Question: I'm currently attempting to add walls to my game that can be destroyed by both the players laser and the aliens bombs. Currently when drawing my wall to screen, it is just a single broken up line, instead of the expected shape.
This is my first time using enumerate, and I followed along with Clear Codes Youtube video and from what I can tell my code should in theory be producing the desired shape.
What my wall currently looks like

walls.py
'''
import pygame
from pygame.sprite import Sprite
class Wall(Sprite):
"""A class to define our wall"""
def __init__(self, size, color, x, y):
super().__init__()
self.image = pygame.Surface((size, size))
self.image.fill(color)
self.rect = self.image.get_rect(topleft = (x, y))
shape = [
' xxxxxxx'
' xxxxxxxxx'
'xxxxxxxxxxx'
'xxxxxxxxxxx'
'xxxxxxxxxxx'
'xxx xxx'
'xx xx']
'''
main.py
'''
import walls
class AlienInvasion:
"""Overall class to manage game assets and behavior."""
def __init__(self):
"""Initlize the game, and create game resources."""
pygame.init()
self.settings = Settings()
self.screen = pygame.display.set_mode((0, 0), pygame.FULLSCREEN)
self.settings.screen_width = self.screen.get_rect().width
self.settings.screen_height = self.screen.get_rect().height
pygame.display.set_caption("Alien Invasion")
self.stats = GameStats(self)
self.sb = Scoreboard(self)
self.ship = Ship(self)
self._wall_setup()
self._create_walls(40, 800)
self._create_groups()
self._create_fleet()
self._create_buttons()
def _wall_setup(self):
self.shape = walls.shape
self.block_size = 6
self.blocks = pygame.sprite.Group()
def _create_walls(self, x_start, y_start):
for row_index, row in enumerate(self.shape):
for col_index, col in enumerate(row):
if col == 'x':
x = x_start + col_index * self.block_size
y = y_start + row_index * self.block_size
block = walls.Wall(self.block_size, (255, 255, 255),
x, y)
self.blocks.add(block)
def _update_screen(self):
"""Update images on screen and flip to the new screen."""
#fill our background with our bg_color
self.screen.fill(self.settings.bg_color)
# draw scoreboard to screen
self.sb.show_score()
#draw ship to screen
self.ship.blitme()
for bullet in self.bullets.sprites():
bullet.draw_bullet()
self.alien_bombs.update()
self.alien_bombs.draw(self.screen)
self.aliens.draw(self.screen)
self.powerups.draw(self.screen)
self.powerups.update()
self._check_pow_collisions()
self.blocks.draw(self.screen)
# draw play button if game is inactive
if not self.stats.game_active:
if self.stats.level == 1:
self.play_button.draw_button()
elif not self.stats.ships_left:
self.game_over_button.draw_button()
pygame.mouse.set_visible(True)
elif self.stats.ships_left != 0:
self.continue_button.draw_button()
#Make the most recently drawn screen visible.
#this clears our previous screen and updates it to a new one
#this gives our programe smooth movemnt
pygame.display.flip()
'''
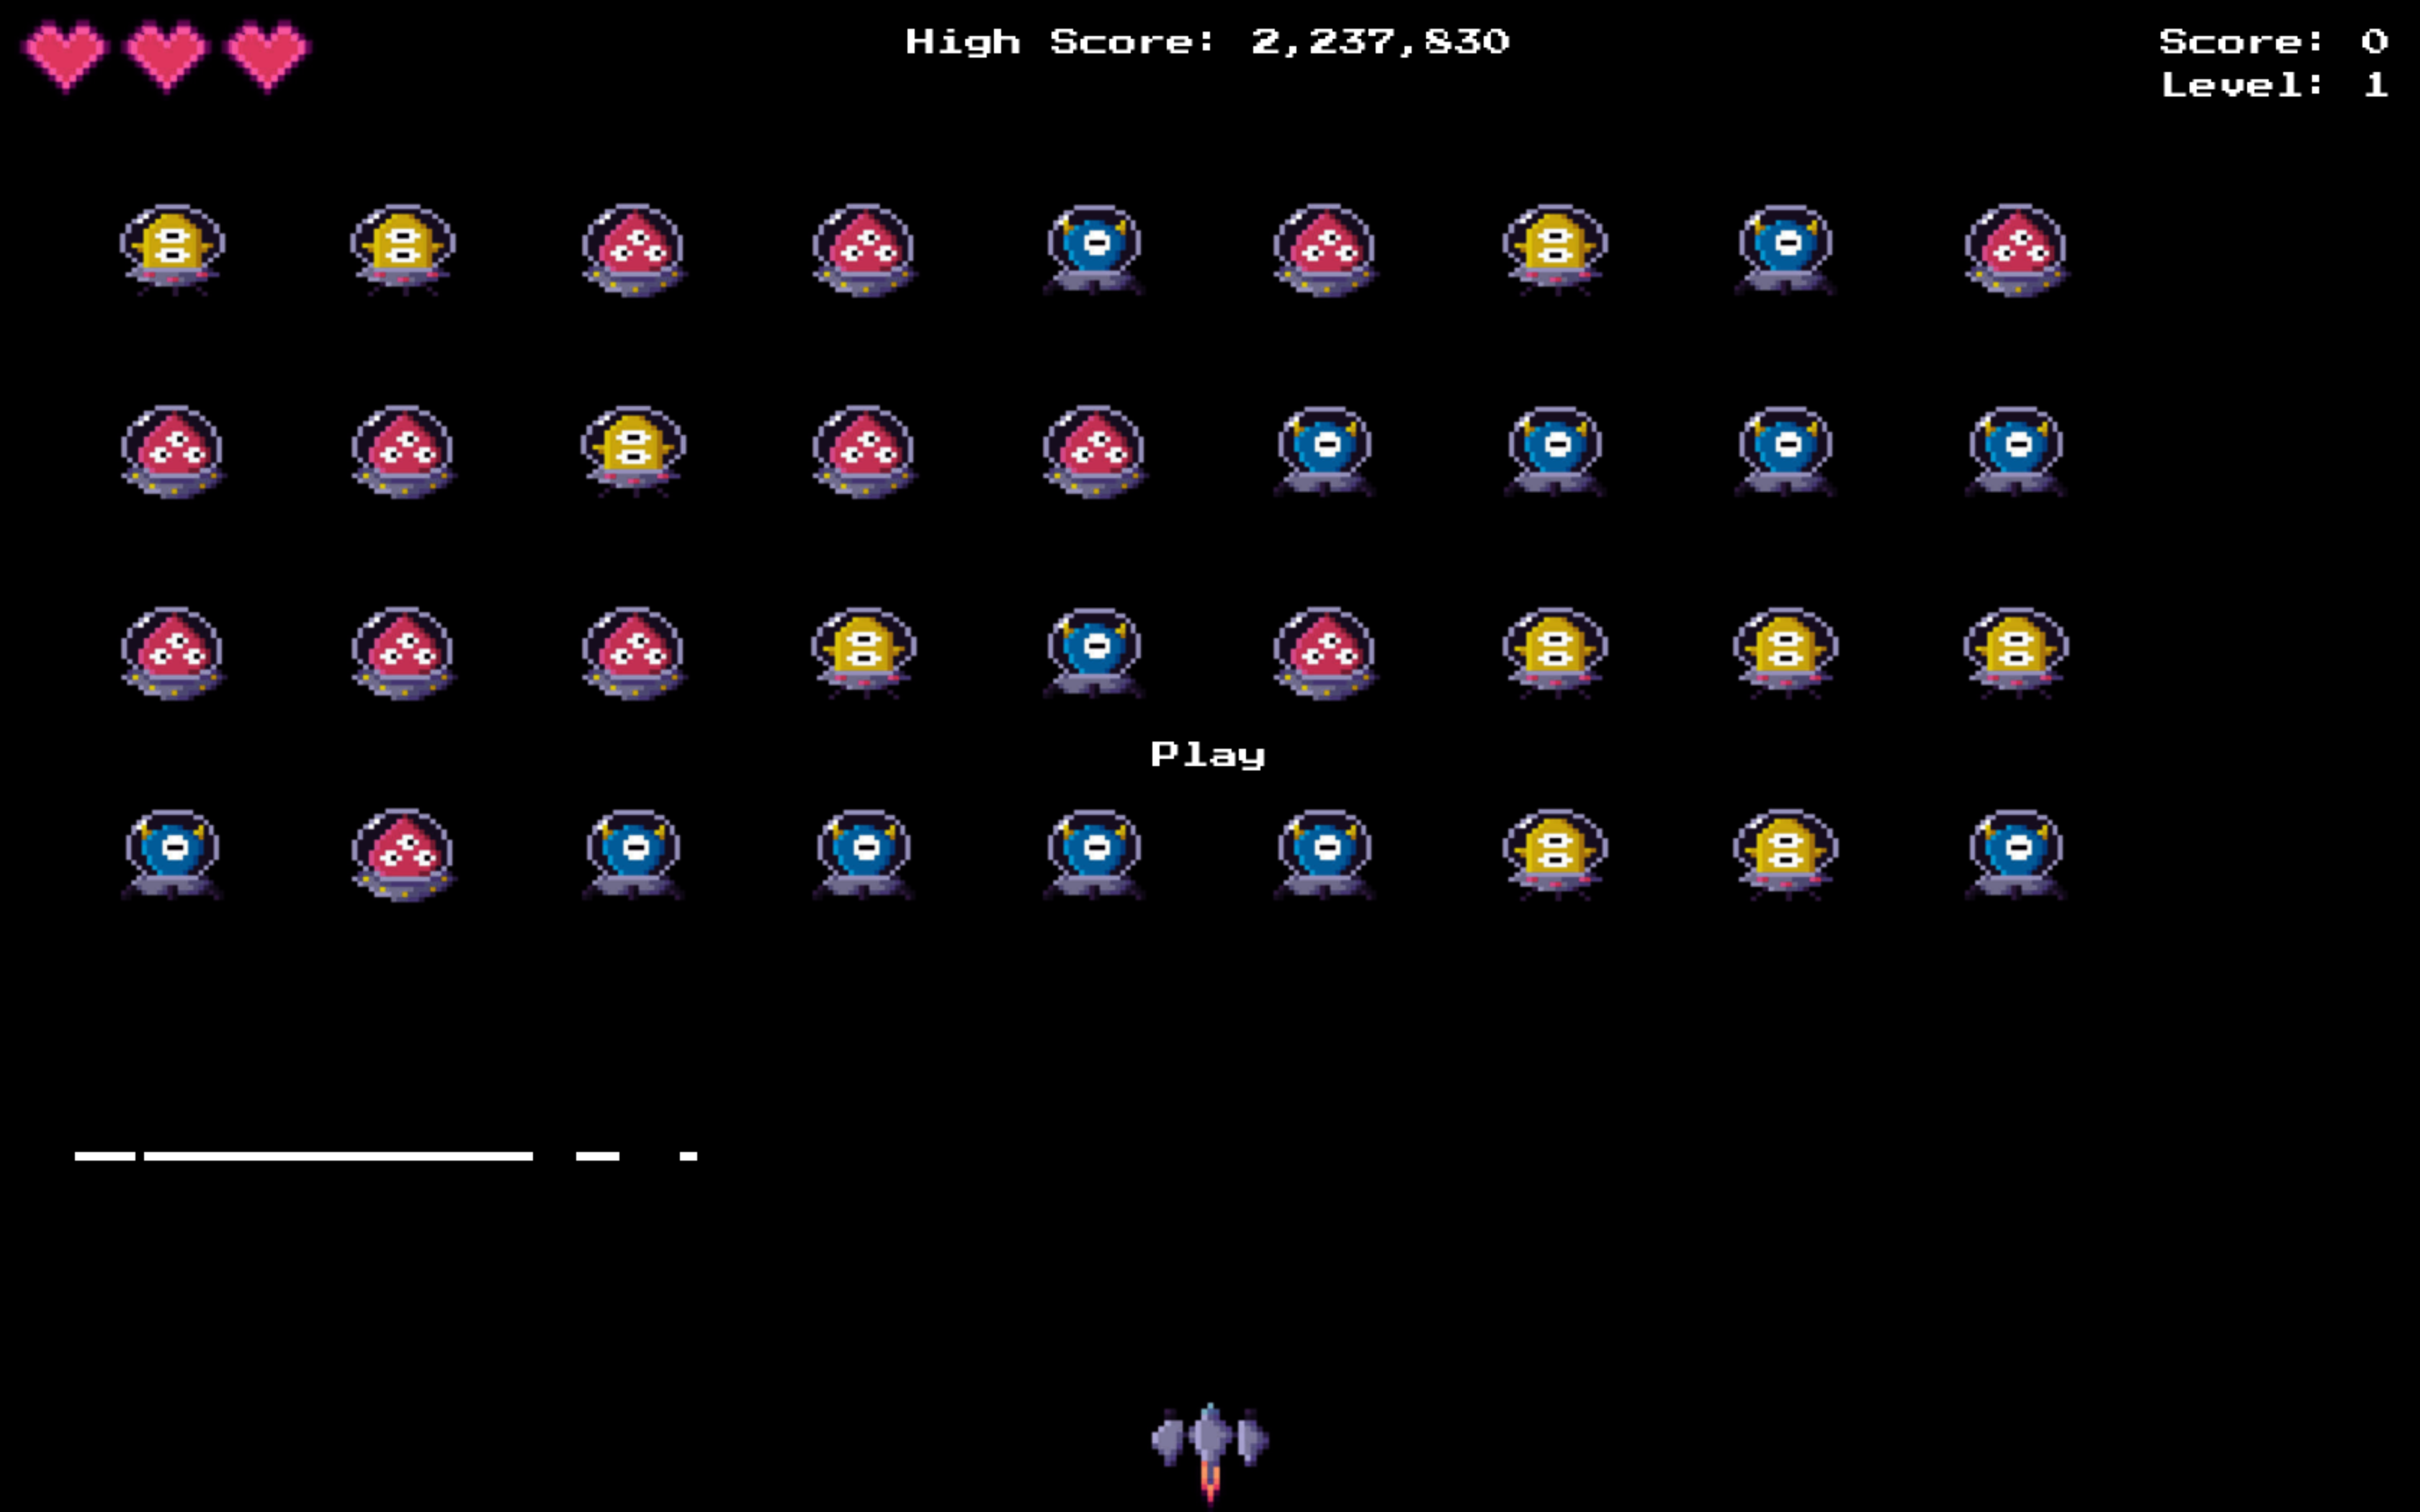
Answer: Without deeply reading the program, the core issue is likely that your 'shape' is a string of lines catenated together, which happens when strings are simply collected together in an argument without any separator.. while you probably intended to put commas or newlines inbetween them to form the rows of the sprite!
current:
'''
>>> print(shape)
[' xxxxxxx xxxxxxxxxxxxxxxxxxxxxxxxxxxxxxxxxxxxxxxxxxxxx xxxxx xx']
'''
Direct list of N strings (comma added)
'''
shape = [
' xxxxxxx ',
' xxxxxxxxx ',
'xxxxxxxxxxx',
'xxxxxxxxxxx',
'xxxxxxxxxxx',
'xxx xxx',
'xx xx',]
'''
'''
>>> print(shape)
[' xxxxxxx ', ' xxxxxxxxx ', 'xxxxxxxxxxx', 'xxxxxxxxxxx', 'xxxxxxxxxxx', 'xxx xxx', 'xx xx']
'''
You could also do this by first creating a <URL> and then breaking it up
'''
shape = """ xxxxxxx
xxxxxxxxx
xxxxxxxxxxx
xxxxxxxxxxx
xxxxxxxxxxx
xxx xxx
xx xx""".splitlines()
'''
'''
>>> print(shape)
[' xxxxxxx ', ' xxxxxxxxx ', 'xxxxxxxxxxx', 'xxxxxxxxxxx', 'xxxxxxxxxxx', 'xxx xxx', 'xx xx']
'''
Whether you include trailing spaces on the first two rows is up to you/your implementation